Question: I have a Dojo front-ended web application. Whenever I try to post a form with file attachment, a notification pops up saying "Verifying Application Requirements", stays for a while and then times out with another notification indicating "Application download did not succeed......". I noticed this behaviour on IE8. I could not come up with any satisfying answer on the web. Most of the answers seemed to indicate that this notification comes up for ClickOnce applications (whatever they are). Bwt, the OS is Windows 7.
Does anybody know a solution or the reason ?
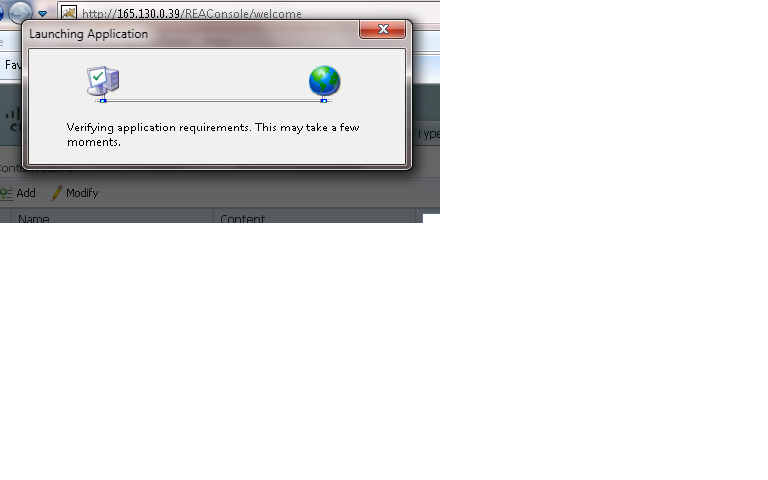
Answer: RESOLVED!!! IE8 was sending the "Accept" header as application/x-ms-application and the response was also coming back with the same content-type and windows was considering the response as a MS application. It worked properly after I explicitly set the Content-Type to "text/html" in the response. Unfortunately, we cannot set the header in dojo.io.iframe.send params. Hope this solution helps somebody with similar issue.